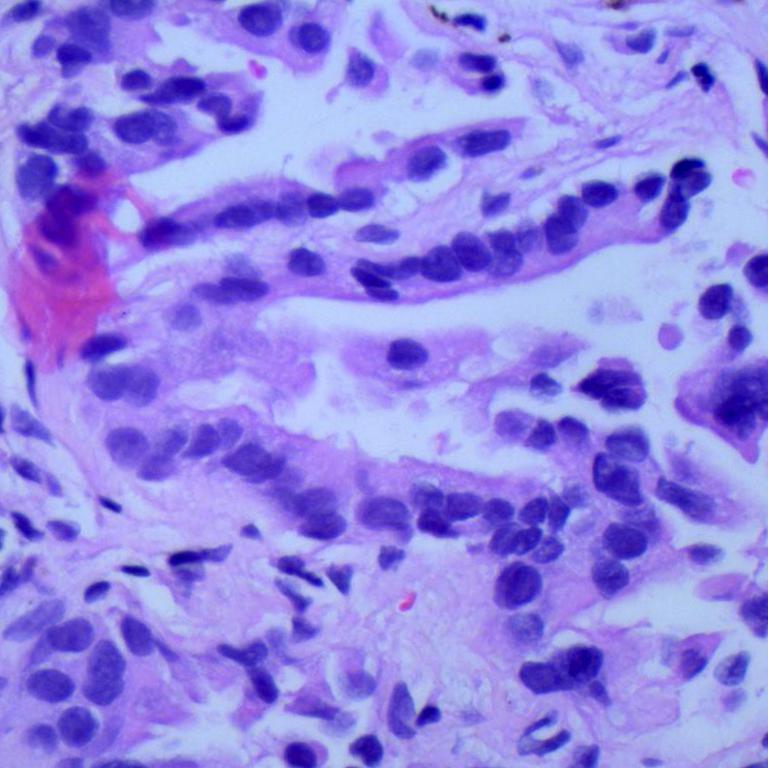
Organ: lung
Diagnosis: adenocarcinomas